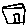
Label: house